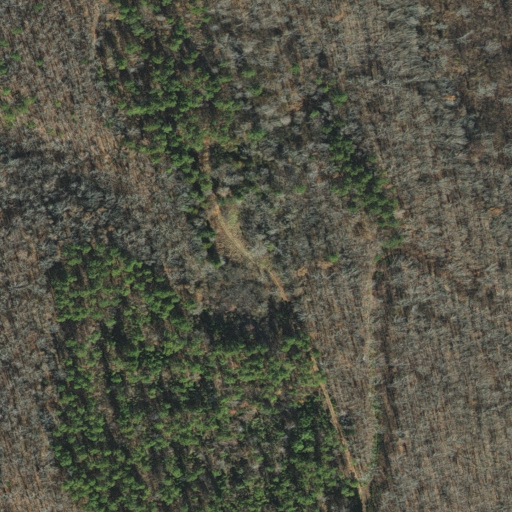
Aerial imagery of ridge(s) in Arkansas named Gillian Ridge containing deciduous forest, evergreen forest, mixed forest, open development, and shrub